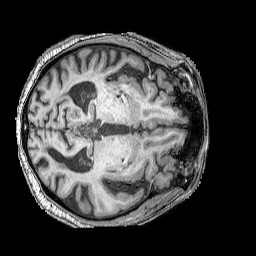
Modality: T1w
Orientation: axial
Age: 68
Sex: male
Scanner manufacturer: siemens
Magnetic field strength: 3 T
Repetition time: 2.25 s
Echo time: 0.00411 s